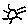
Label: sun